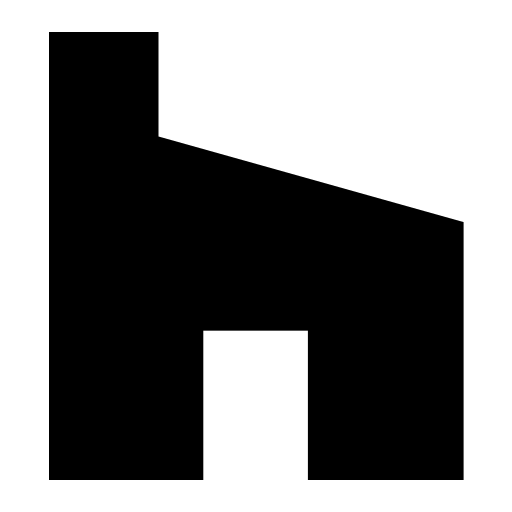
Tags: icon, FontAwesome, fa-icon, brand, houzz